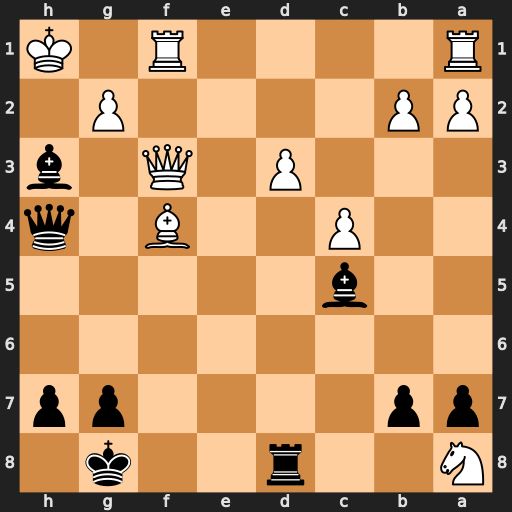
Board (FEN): N2r2k1/pp4pp/8/2b5/2P2B1q/3P1Q1b/PP4P1/R4R1K
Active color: b
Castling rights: -
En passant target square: -
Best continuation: Bg4+ Bh2 Bxf3